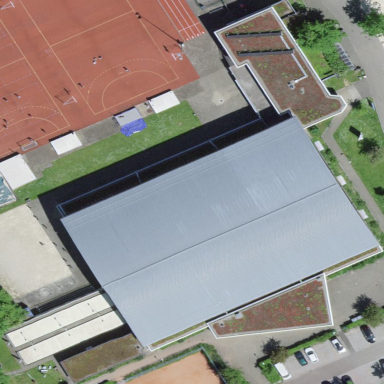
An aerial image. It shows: Sports centre in the leisure land.